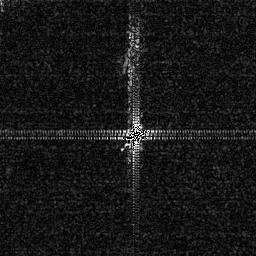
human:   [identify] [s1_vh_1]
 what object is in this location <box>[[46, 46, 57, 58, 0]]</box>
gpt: <ref>1 medium ship at the center</ref>